A spectrogram of one vibration snapshot from a rotating bearing is shown (time on one axis, frequency on the other). Based on the visible evidence, which condition applies: normal, inner_race, outer_race, ball?
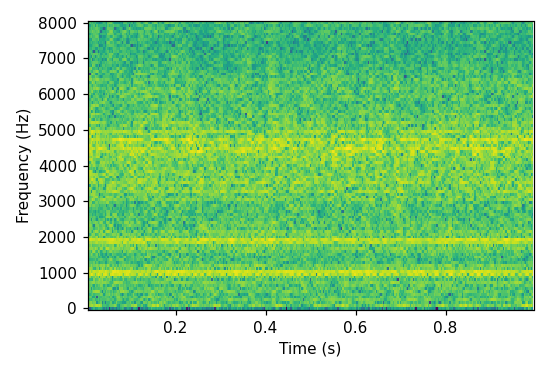
Answer: outer_race